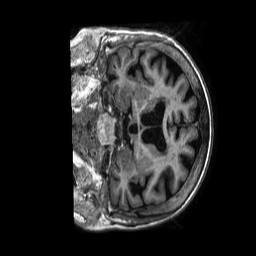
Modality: T1w
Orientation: coronal
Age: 83
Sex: female
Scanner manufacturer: philips
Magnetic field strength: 1.5 T
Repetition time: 0.008346 s
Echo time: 0.003829 s